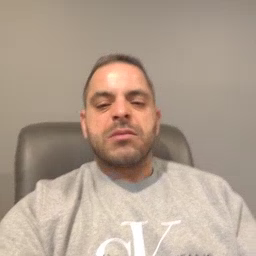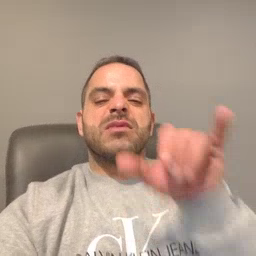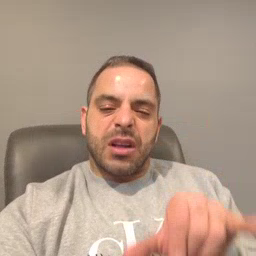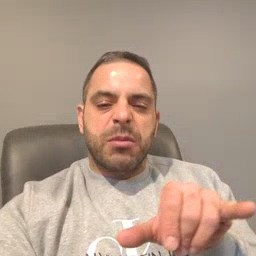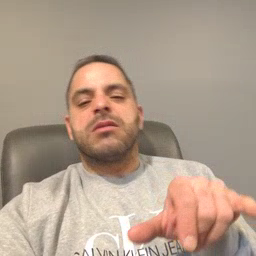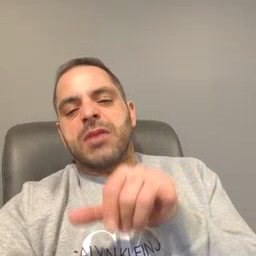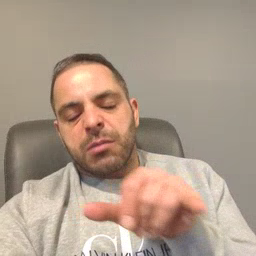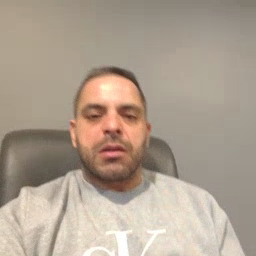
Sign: same